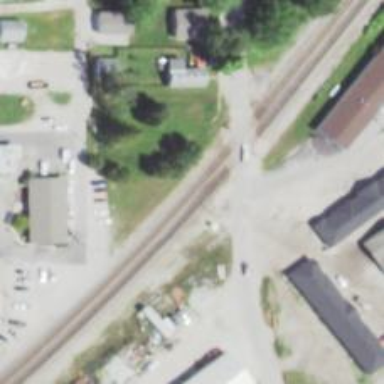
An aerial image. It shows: Level crossing along the railway.